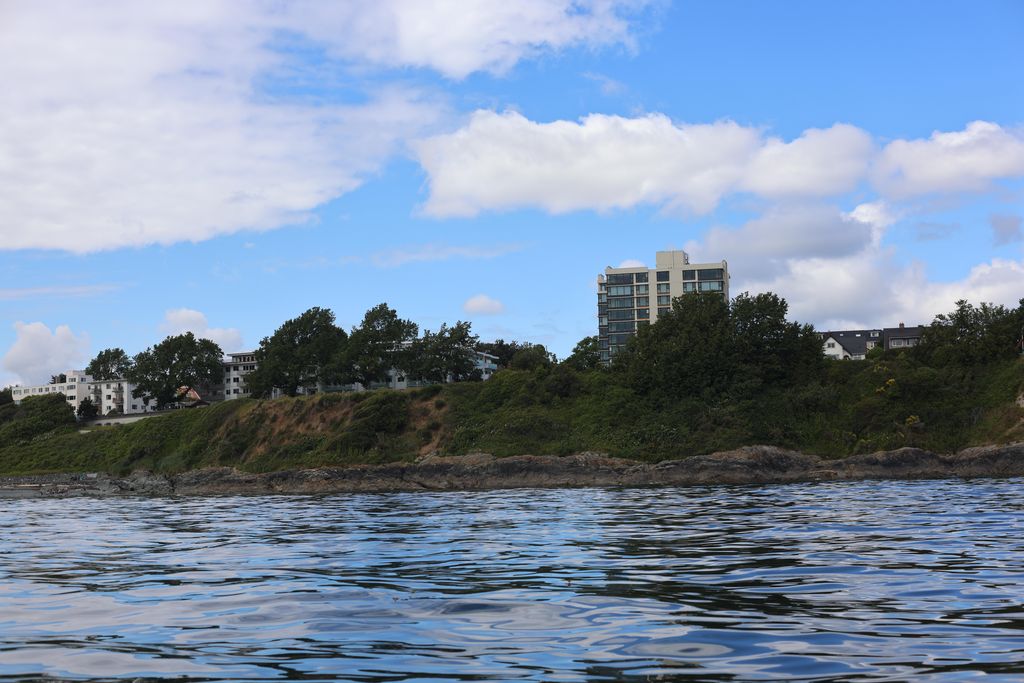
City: victoria